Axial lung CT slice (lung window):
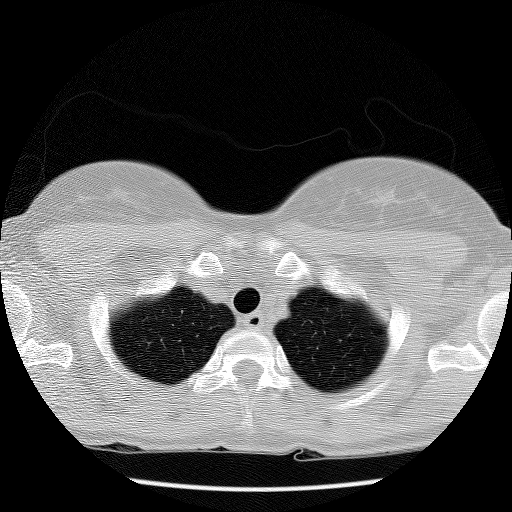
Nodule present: no